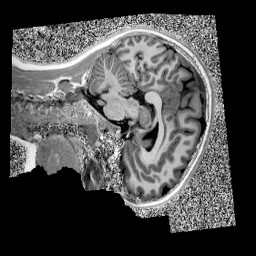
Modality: UNIT1
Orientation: sagittal
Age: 10
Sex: female
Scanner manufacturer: siemens
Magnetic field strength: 3 T
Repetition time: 4 s
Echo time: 0.00303 s